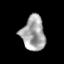
Tissue: skin
Cell type: Epithelial cells
Senescence score: 0.2555
Nuclear area (px): 790
Mean DAPI intensity: 165.913